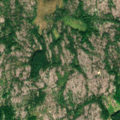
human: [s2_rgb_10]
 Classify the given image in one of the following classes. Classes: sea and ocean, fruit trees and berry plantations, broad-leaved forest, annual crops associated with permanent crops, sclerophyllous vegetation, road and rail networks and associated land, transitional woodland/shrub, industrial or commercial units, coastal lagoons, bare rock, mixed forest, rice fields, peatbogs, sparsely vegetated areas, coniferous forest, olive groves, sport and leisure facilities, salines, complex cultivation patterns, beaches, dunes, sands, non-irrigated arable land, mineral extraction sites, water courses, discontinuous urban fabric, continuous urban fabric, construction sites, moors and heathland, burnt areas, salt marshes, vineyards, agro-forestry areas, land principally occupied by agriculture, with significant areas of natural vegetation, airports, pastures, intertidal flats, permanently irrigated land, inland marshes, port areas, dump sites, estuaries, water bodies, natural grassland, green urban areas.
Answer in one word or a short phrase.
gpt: mixed forest, transitional woodland/shrub, bare rock, peatbogs